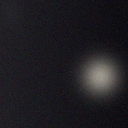
Screen state: off